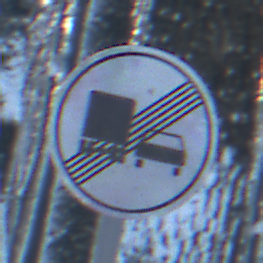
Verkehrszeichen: EndeUeberholverbotKraftfahrzeuge
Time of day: MorningAfternoon
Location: Outdoor (Nature)
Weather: Clear
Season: Winter
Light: Natural